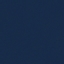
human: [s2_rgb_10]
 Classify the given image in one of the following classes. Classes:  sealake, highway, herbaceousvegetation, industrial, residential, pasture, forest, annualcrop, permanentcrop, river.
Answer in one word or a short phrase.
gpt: SeaLake